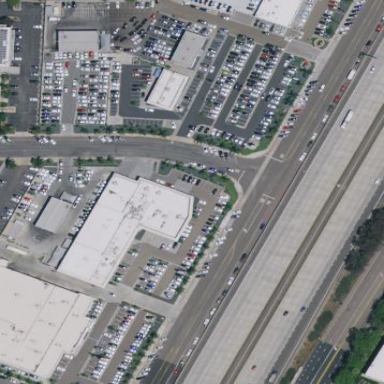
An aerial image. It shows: Commercial building.